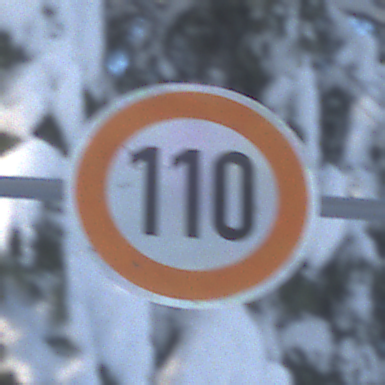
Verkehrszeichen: Geschwindigkeit110
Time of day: MorningAfternoon
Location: Outdoor (Nature)
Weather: Clear
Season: Winter
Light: Natural